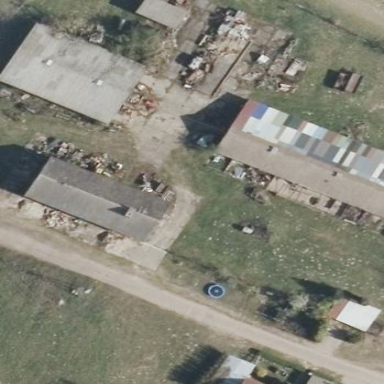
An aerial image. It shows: Farmyard area.